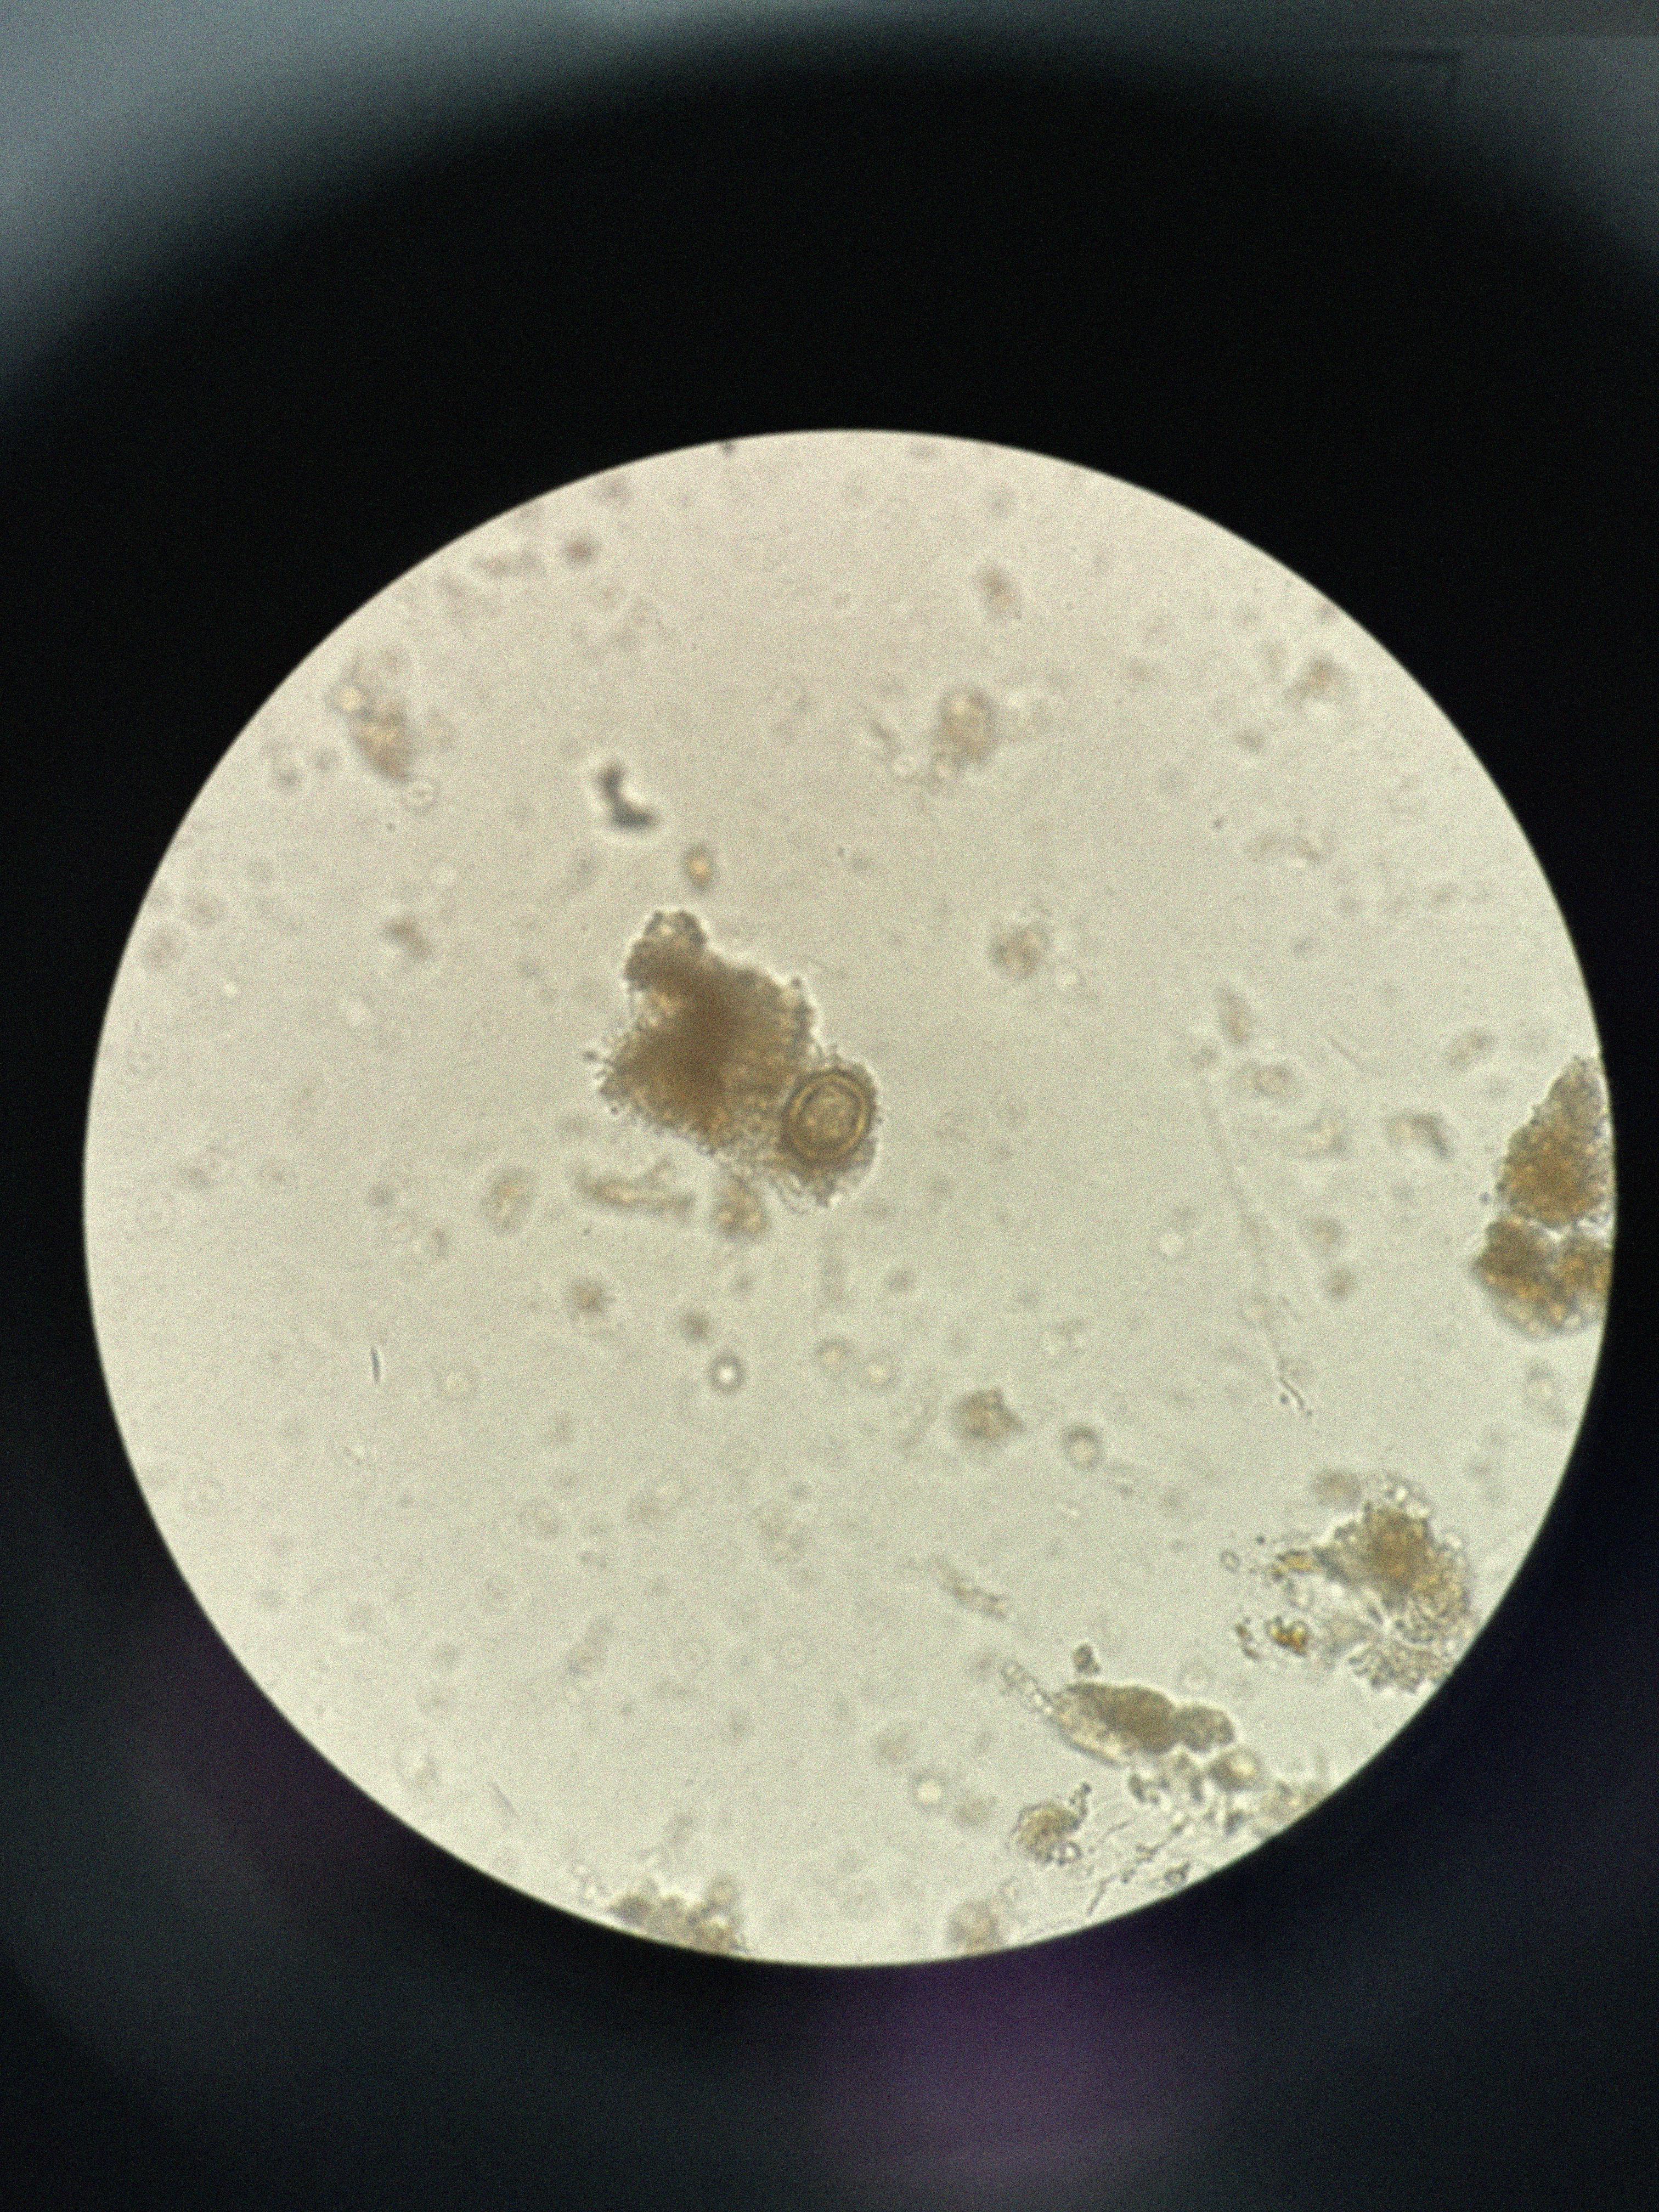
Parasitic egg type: Taenia spp. egg